Лёгкий провод намотан на цилиндрическую катушку, которая надета на горизонтальный стержень. Для того, чтобы катушка равномерно вращалась на стержне, необходимо тянуть за конец провода вертикально вниз с силой $F_{1}$ (см. рисунок) или тянуть горизонтально, вдоль касательной к нижнему краю катушки, с силой $F_{2}$. В обоих случаях центр масс катушки неподвижен.
Какова масса $m$ катушки?
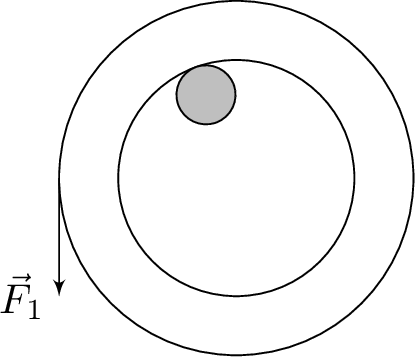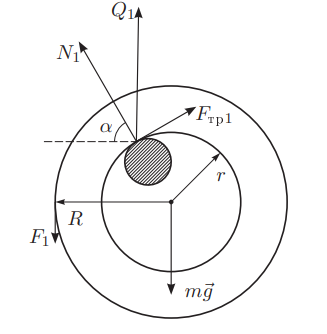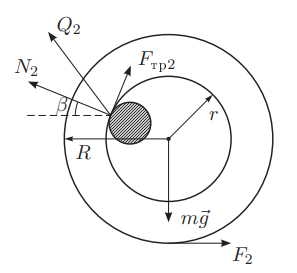
Решение: Пусть $R$ — внешний радиус катушки, $r$ — внутренний радиус, $\mu$ — коэффициент трения между стержнем и катушкой. На рисунках ниже показаны силы, действующие на катушку в процессе ее равномерного разматывания под действием силы $F$.   Здесь $\vec{P}=m \vec{g}$ — сила тяжести, $\vec{Q}$ — полная реакция опоры, которую можно представить как сумму силы нормальной реакции опоры $\vec{N}$ и силы трения скольжения $\vec{F_{тр}}\left(\vec{Q}=\vec{F}_{тр}+\vec{N}\right)$. Из равенства нулю равнодействующей всех сил, приложенных к катушке $$ \vec{Q}+\vec{F}+\vec{P}=0 $$ следует, что в случае вертикального провода все силы направлены вдоль одной прямой и $$ Q_{1}=F_{1}+P. $$ В случае горизонтального провода сила натяжения провода и сила тяжести направлены перпендикулярно друг другу и $$ Q_{2}=\sqrt{F_{2}^{2}+P^{2}}. $$ Заметим, что отношение модулей сил трения $F_{тр}$ и реакции опоры $Q$ зависит только от коэффициента трения, но не от силы $F$. Отсюда $$ \frac{F_{тр 1}}{F_{тр 2}}=\frac{Q_{1}}{Q_{2}}. $$ Из равенства моментов сил относительно центра катушки $$ F R=F_{тр} r $$ получаем $$ \frac{F_{тр 1}}{F_{тр 2}}=\frac{F_{1}}{F_{2}}=\frac{Q_{1}}{Q_{2}}. $$ Подставив в это равенства выражения для $Q_{1}$ и $Q_{2}$, находим уравнение на силу тяжести $P$ $$ \frac{F_{1}}{F_{2}}=\frac{F_{1}+P}{\sqrt{F_{2}^{2}+P^{2}}}, $$ из которого получаем искомую массу: $$ m=\frac{2 F_{1} F_{2}^{2}}{g\left(F_{1}^{2}-F_{2}^{2}\right)}. $$ $\textit{Примечание}$. Формально одним из решений является $P=0$, однако тогда равнодействующая силы реакции и силы трения должна быть противоположна силе $F_{1}$ и направлена по той же прямой. Это возможно только в случае, если $R=r$.
Ответ: $$ m=\frac{2 F_{1} F_{2}^{2}}{g\left(F_{1}^{2}-F_{2}^{2}\right)}. $$
Темы:
T, Механика, Динамика, Всероссийские, Момент сил